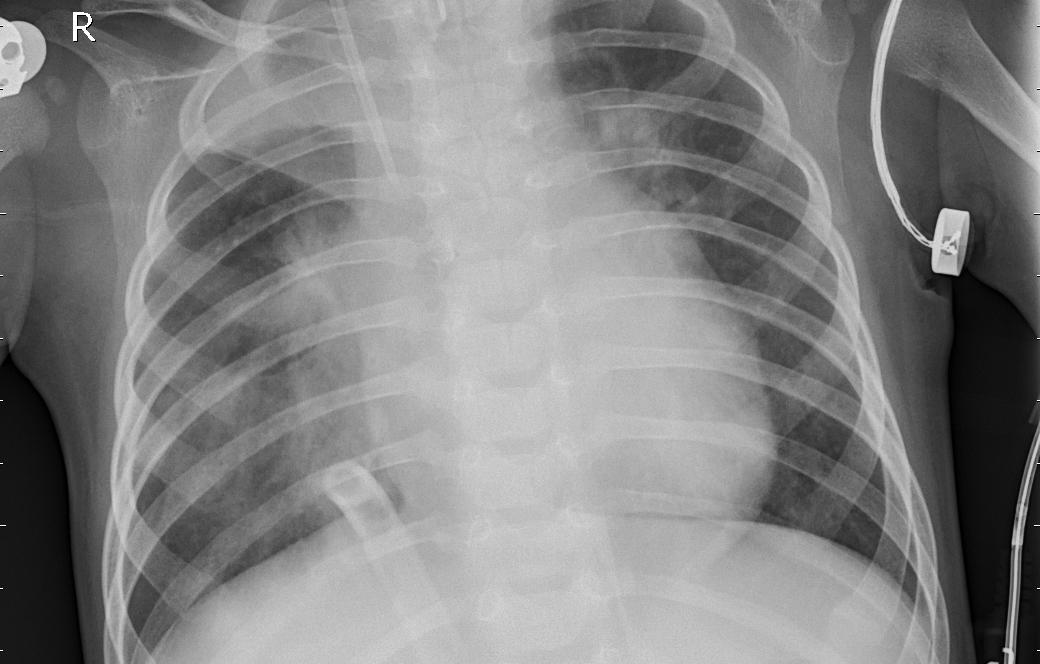
Diagnosis: PNEUMONIA